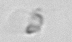
Label: detritus